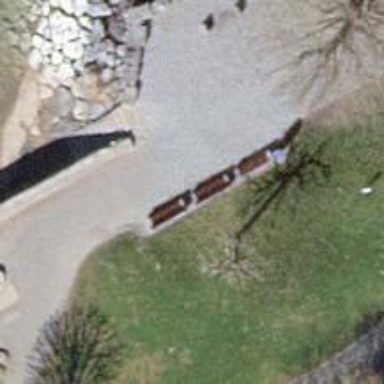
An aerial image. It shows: Bench.